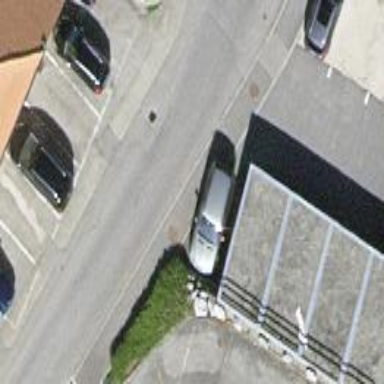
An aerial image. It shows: Group of garages.